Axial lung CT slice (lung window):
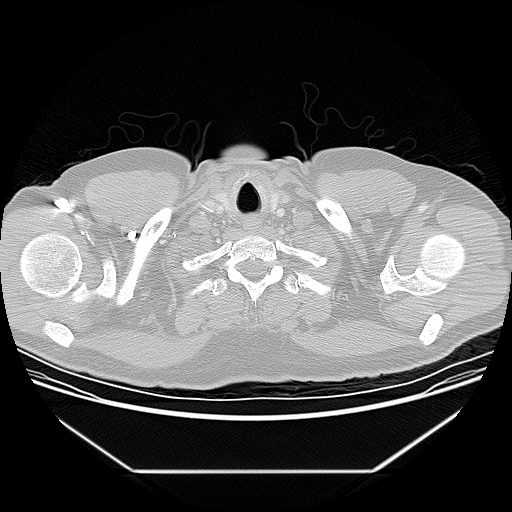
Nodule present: no